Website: home-depot
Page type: newsletter-management
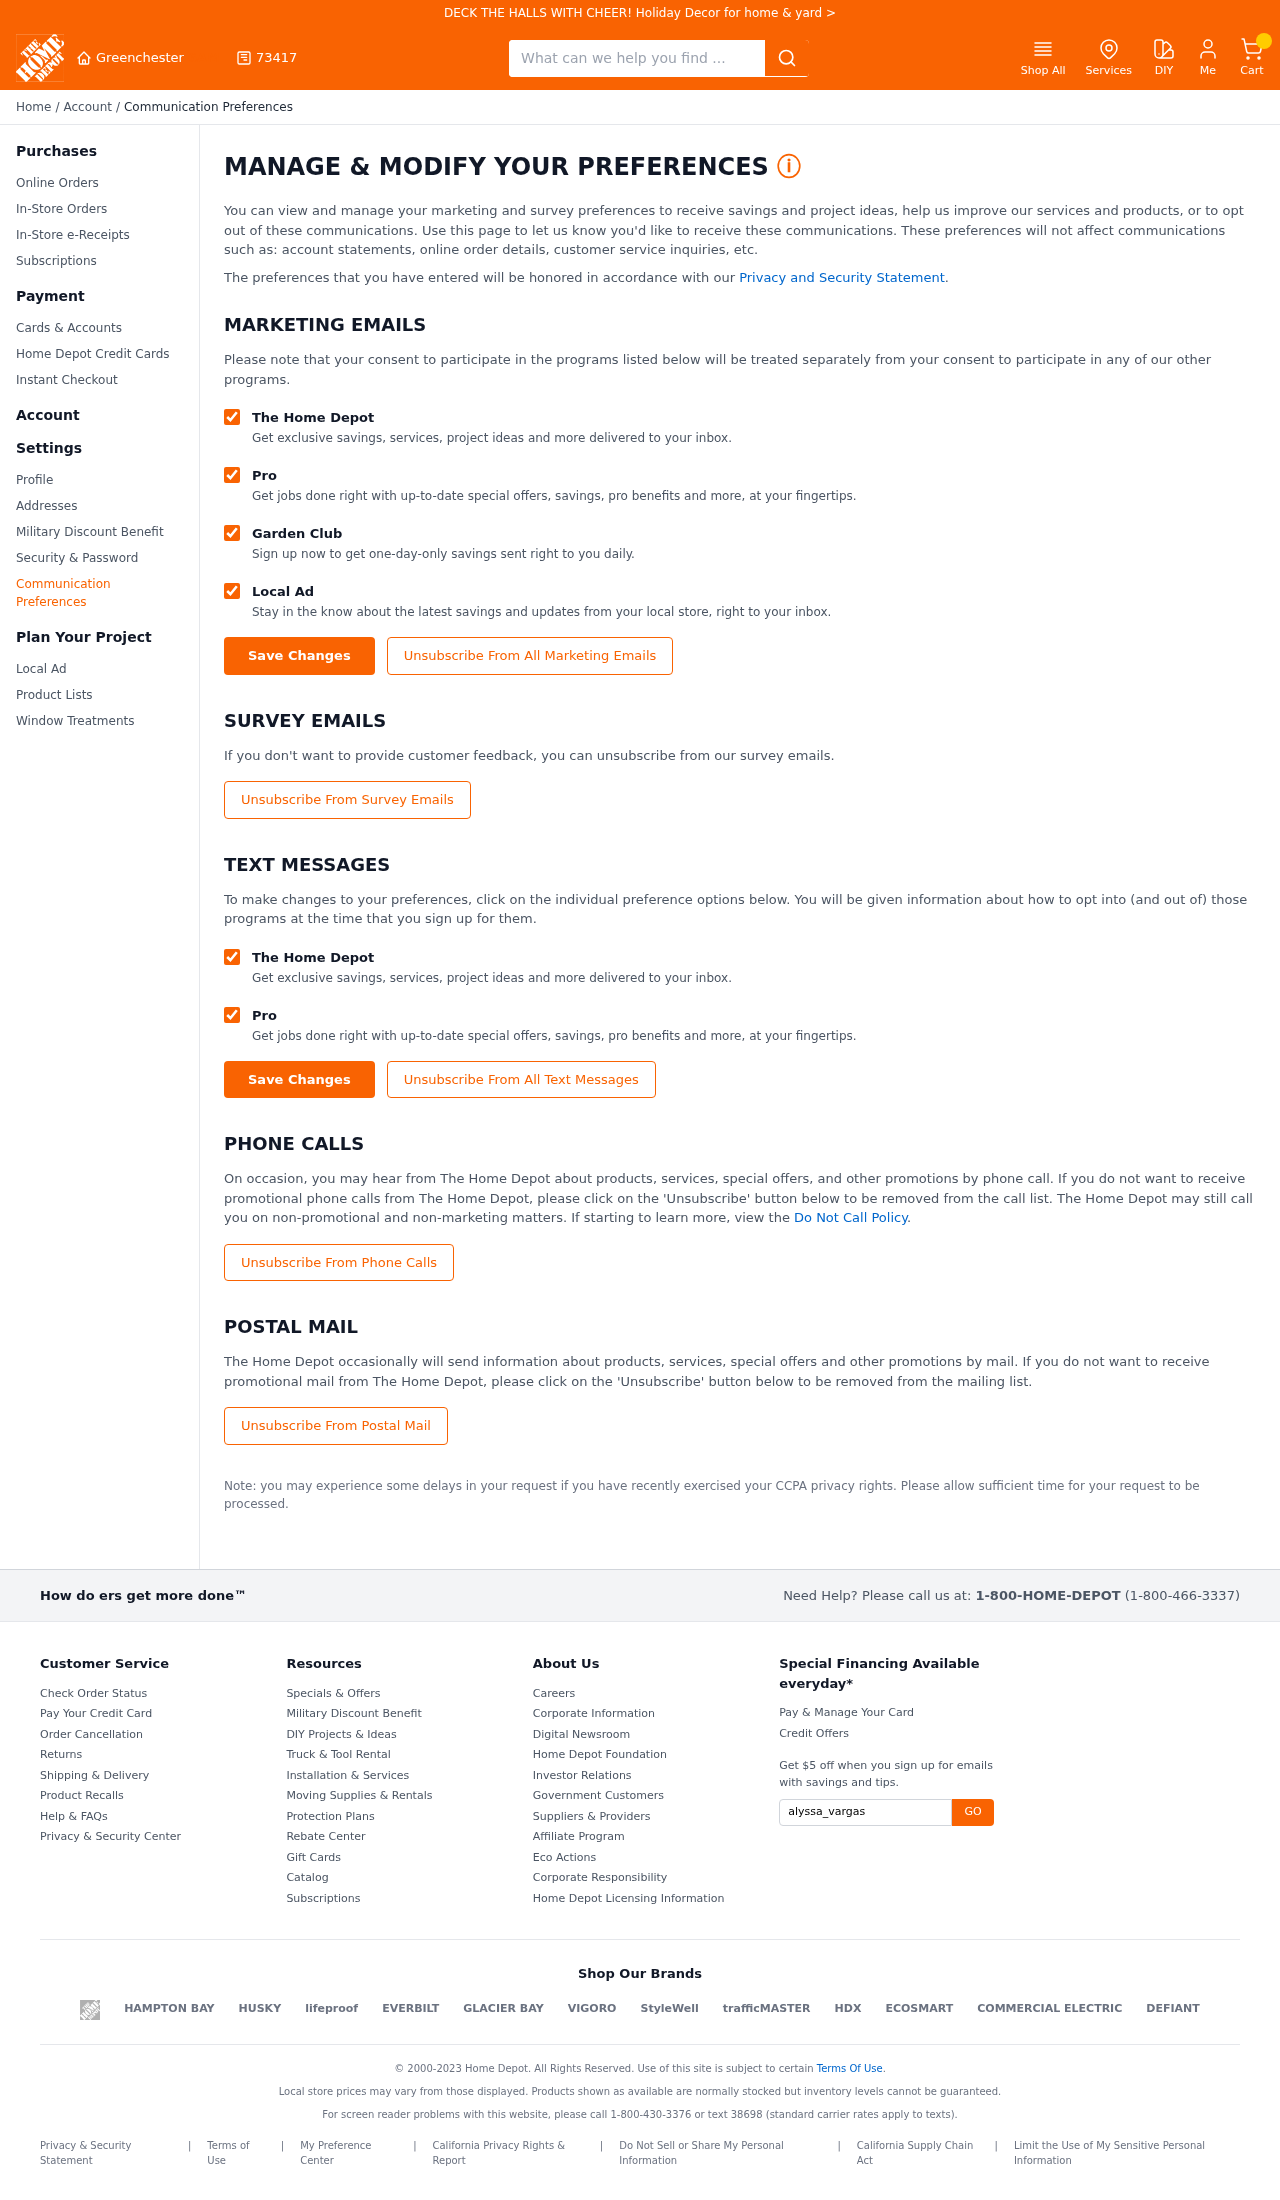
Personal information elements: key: PII_CITY
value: Greenchester
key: PII_POSTCODE
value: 73417
Search elements: key: HEADER_SEARCH
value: What can we help you find ...